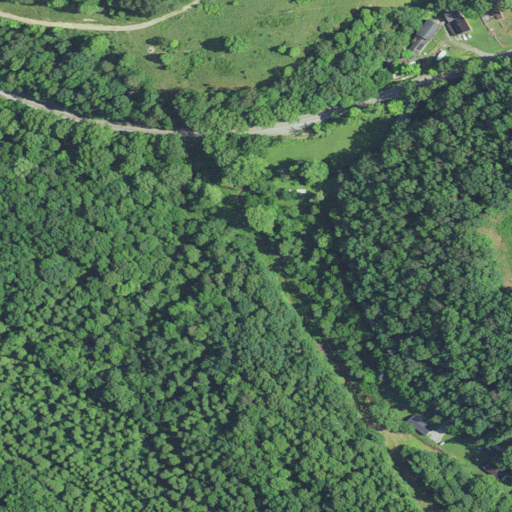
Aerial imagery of valley in West Virginia named Sprigg Hollow containing deciduous forest, open development, pasture, and low intensity development